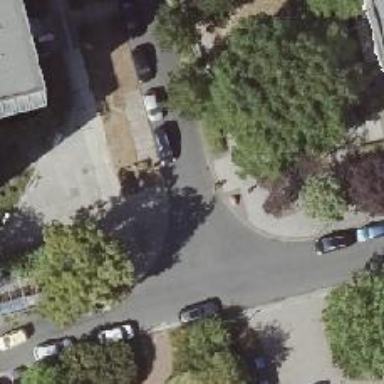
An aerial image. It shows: Residential road with separate asphalt sidewalk.